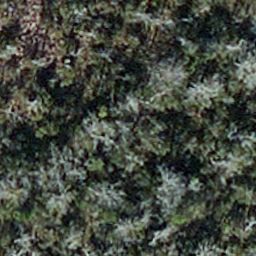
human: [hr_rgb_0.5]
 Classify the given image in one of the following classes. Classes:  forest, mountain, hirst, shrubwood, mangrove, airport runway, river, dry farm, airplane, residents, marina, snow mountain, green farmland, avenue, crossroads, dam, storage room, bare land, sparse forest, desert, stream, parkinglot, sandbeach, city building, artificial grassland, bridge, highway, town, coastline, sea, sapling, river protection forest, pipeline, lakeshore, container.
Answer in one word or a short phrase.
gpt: sapling